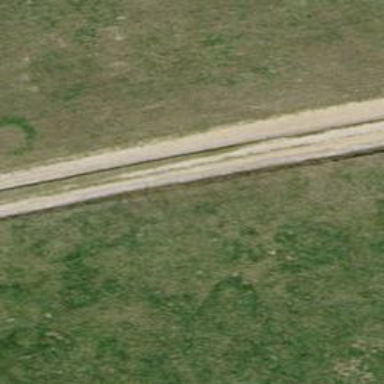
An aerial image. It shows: Track road with grade4 tracktype.